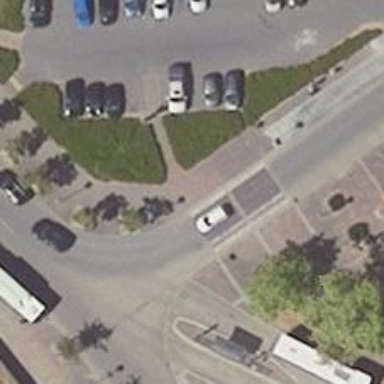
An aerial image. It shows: Sidewalk along the footway.